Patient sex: M
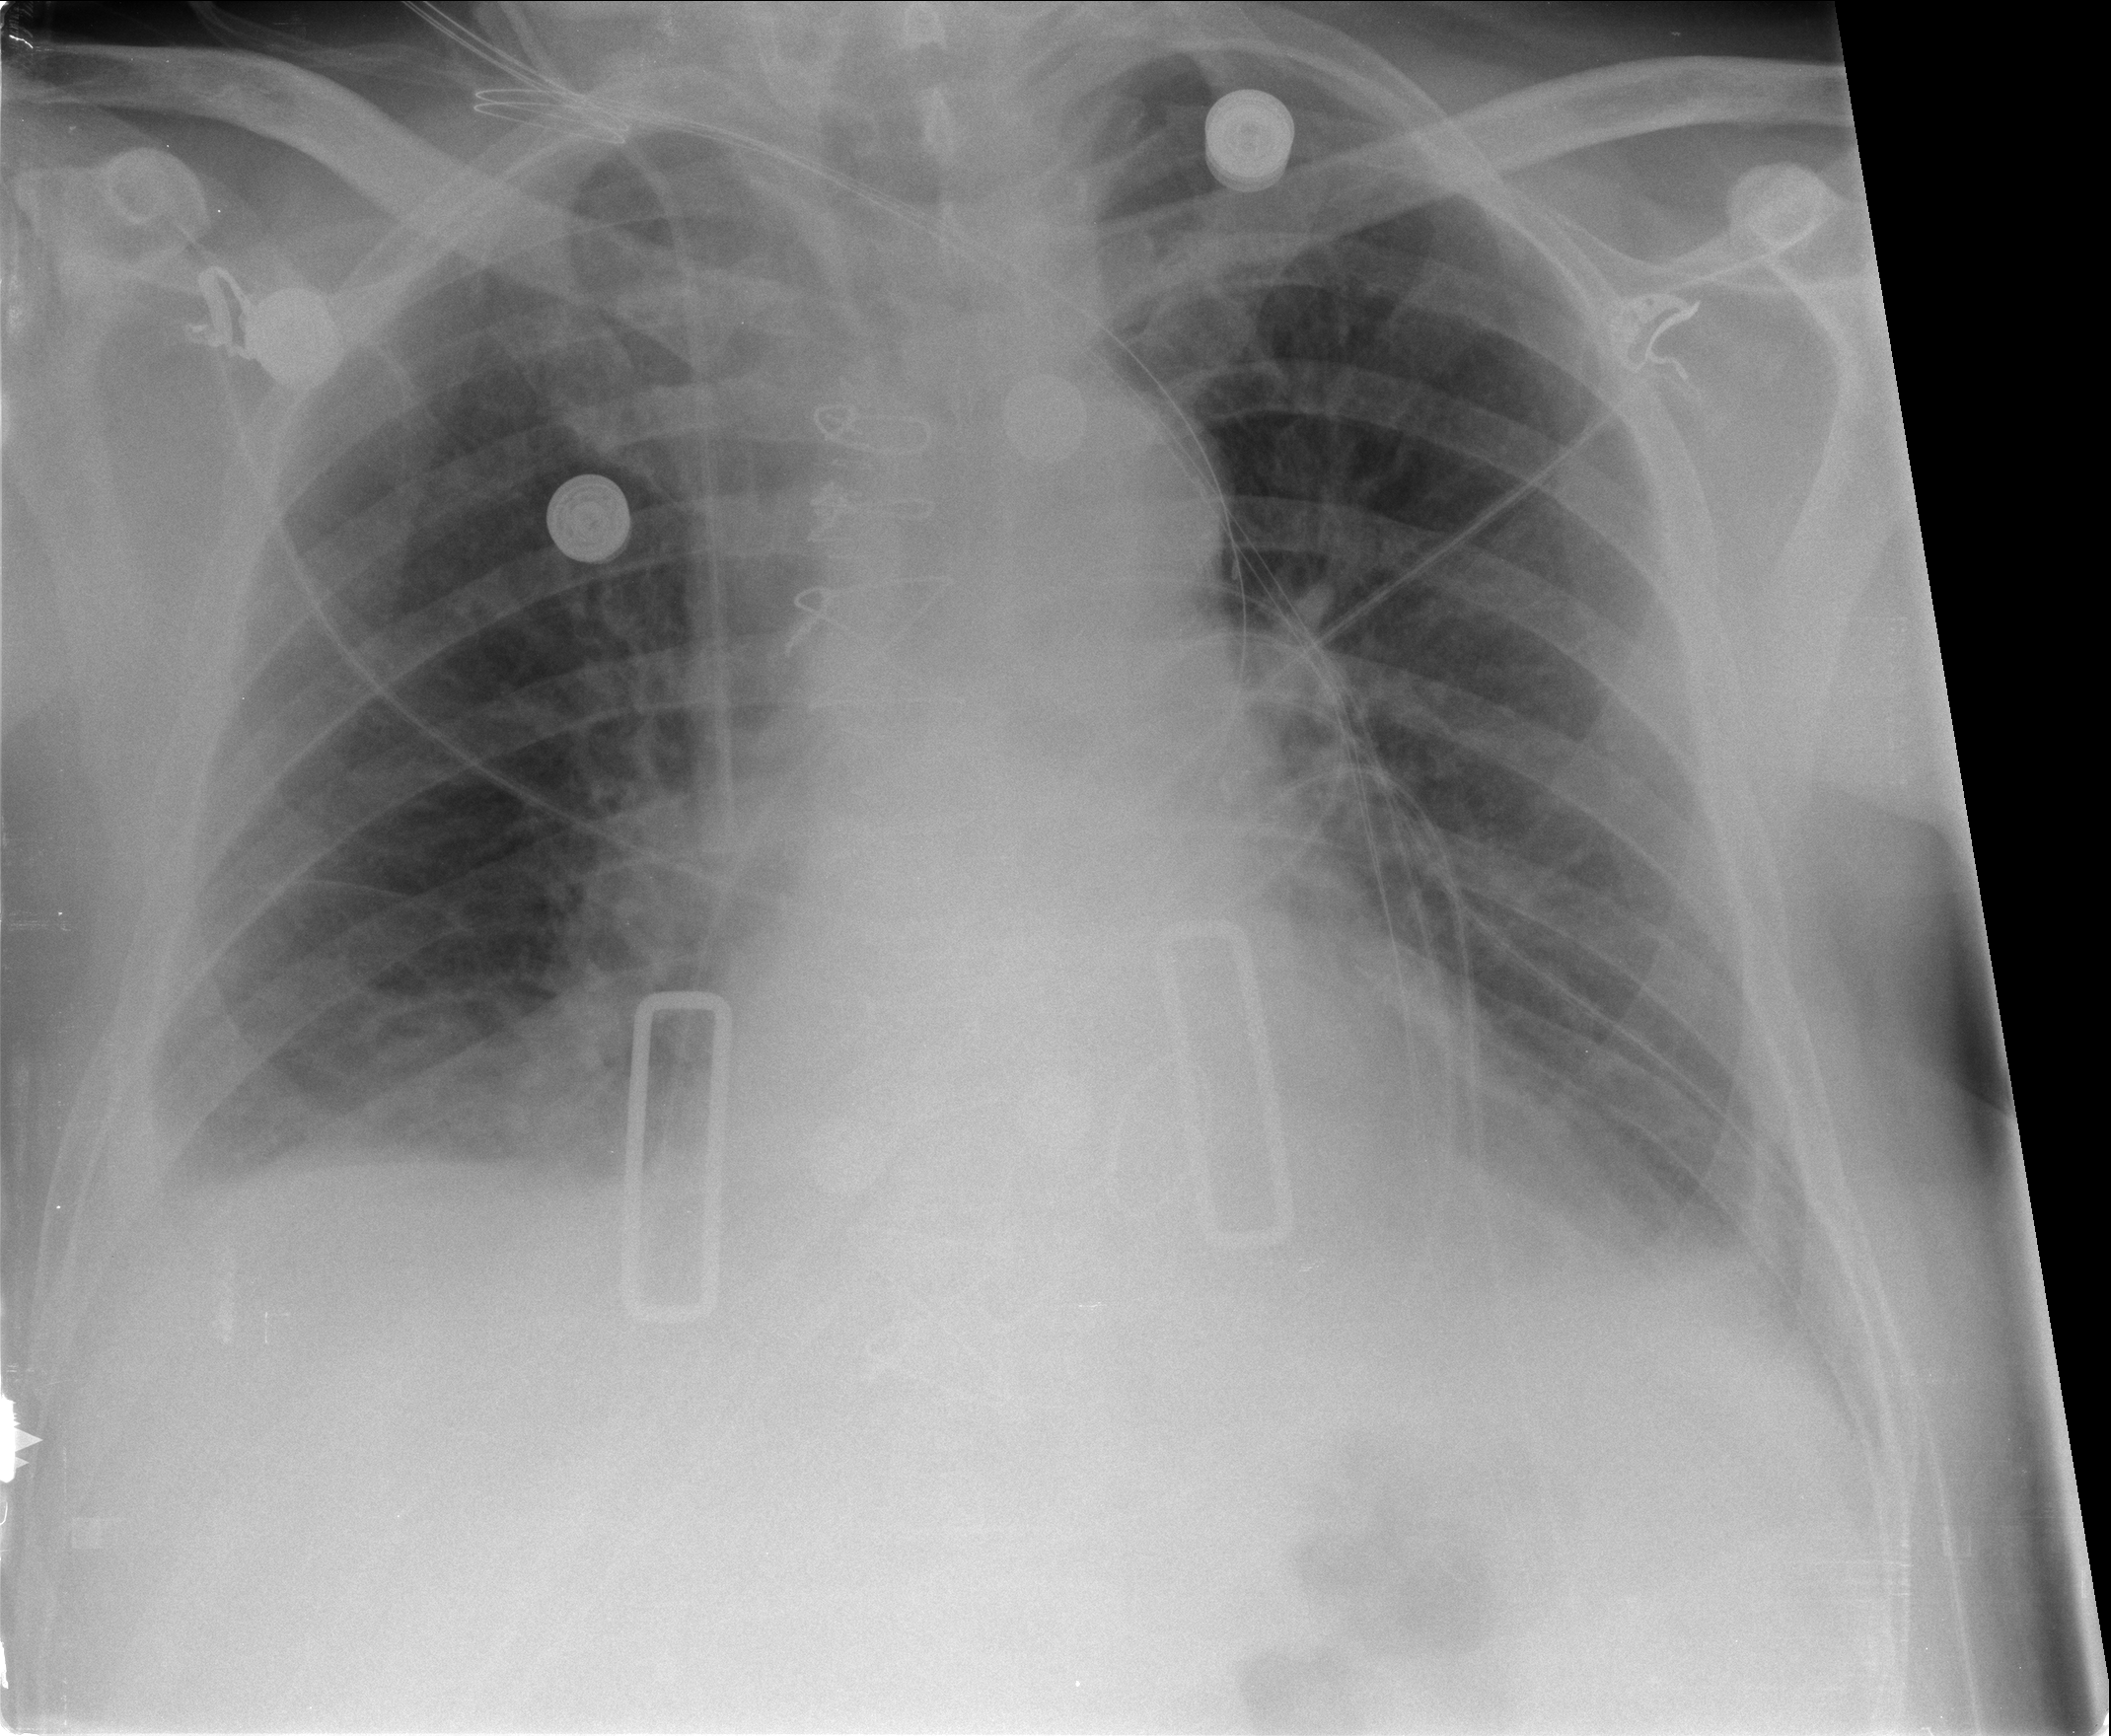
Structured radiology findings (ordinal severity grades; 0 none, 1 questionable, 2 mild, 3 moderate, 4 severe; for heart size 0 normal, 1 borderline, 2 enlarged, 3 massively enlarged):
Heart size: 1
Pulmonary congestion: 1
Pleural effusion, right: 1
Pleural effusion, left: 1
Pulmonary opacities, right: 0
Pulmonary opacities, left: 0
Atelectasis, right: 2
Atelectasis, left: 2